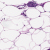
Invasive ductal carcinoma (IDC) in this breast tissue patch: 0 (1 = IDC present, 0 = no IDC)